Interaction volume radius: 5 \u00c5
Interaction volume height: 25 \u00c5
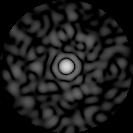
Disorder parameter: 0.8653